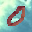
Label: 0